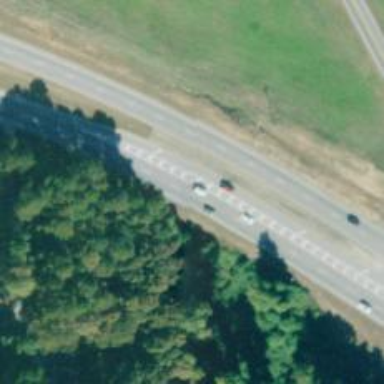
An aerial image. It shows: Expressway with asphalt surface classified as trunk highway.